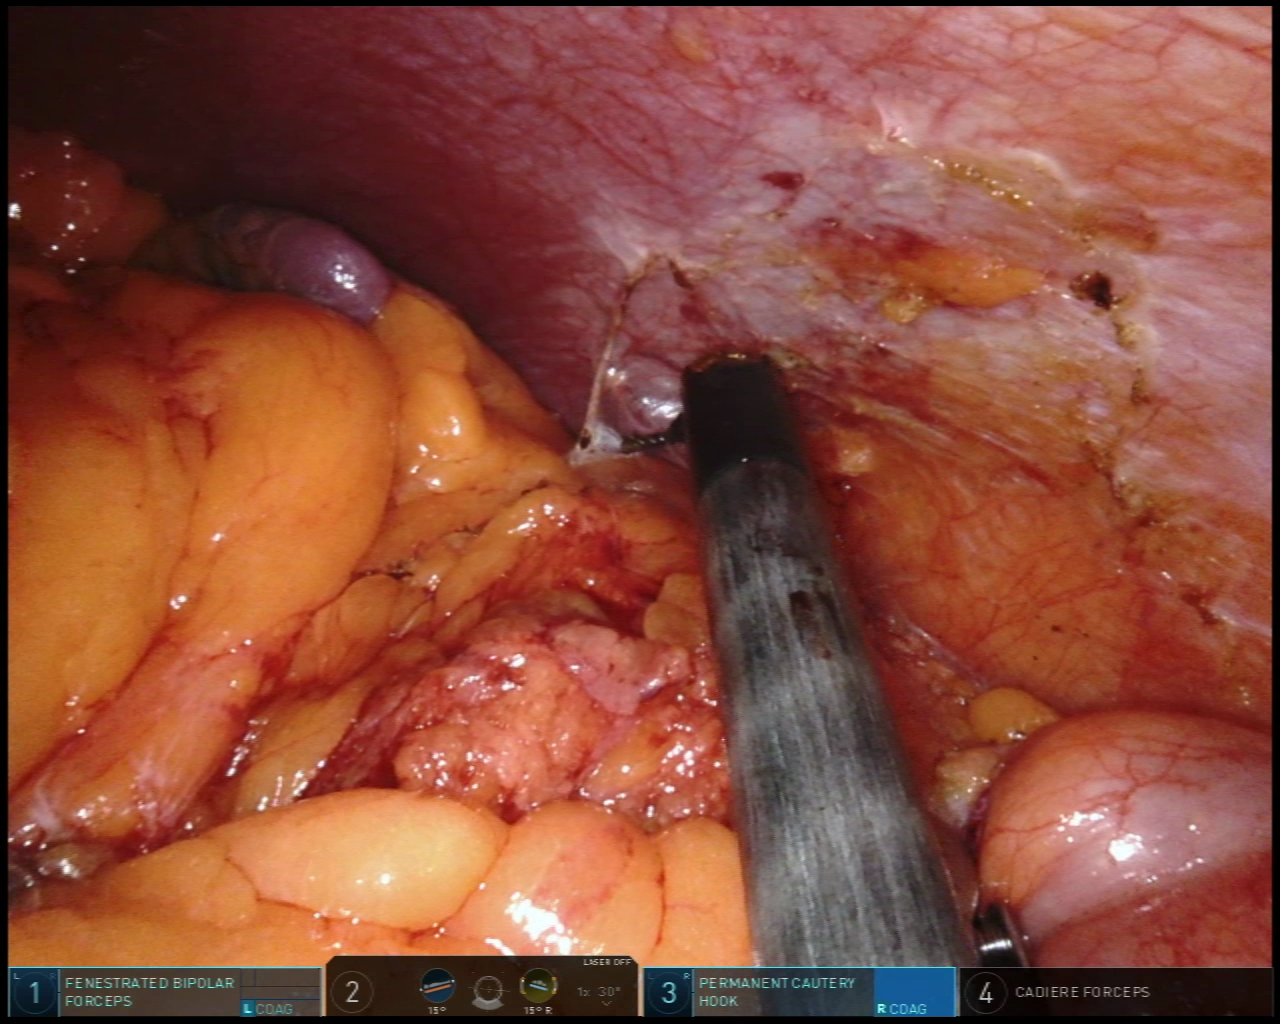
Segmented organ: spleen
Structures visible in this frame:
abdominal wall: yes
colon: yes
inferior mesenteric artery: no
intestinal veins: no
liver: no
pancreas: no
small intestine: no
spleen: yes
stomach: no
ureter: no
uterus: no
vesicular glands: no